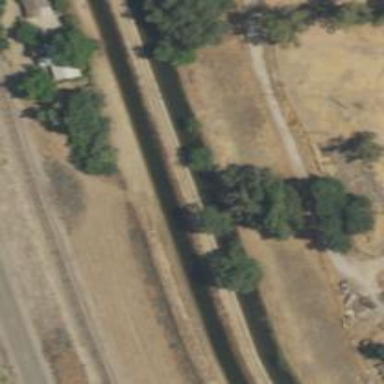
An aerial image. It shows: Canal.